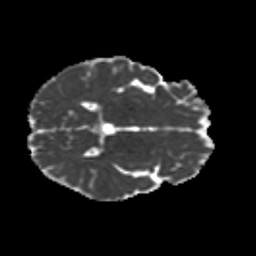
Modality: MD
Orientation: axial
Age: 30
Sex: male
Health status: healthy
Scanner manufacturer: siemens
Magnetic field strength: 3 T
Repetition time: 8.6 s
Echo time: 0.095 s